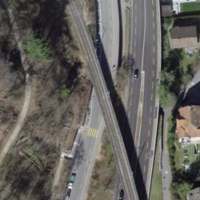
EUNIS habitat code: 54
Species observed at this site:
Lapsana communis